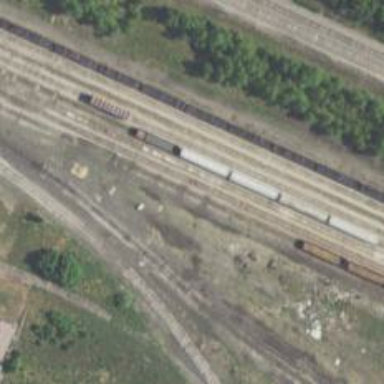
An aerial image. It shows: Railway siding with rails.